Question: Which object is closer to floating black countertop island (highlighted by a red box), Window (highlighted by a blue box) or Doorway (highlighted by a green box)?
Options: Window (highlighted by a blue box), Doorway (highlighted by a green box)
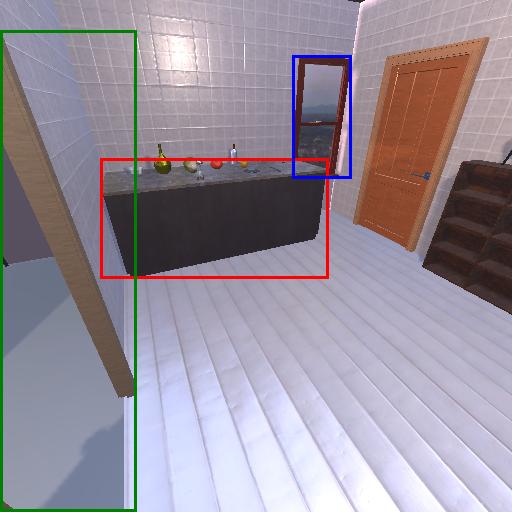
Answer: Window (highlighted by a blue box)